Question: Calculate the algebraic expression Z, for which n is inputted by user. Use 2 for loops to solve the problem.

My code so far:
'''
using System;
using System.Collections.Generic;
using System.Linq;
using System.Text;
using System.Collections;
namespace ConsoleApplication1
{
class Program
{
static void Main(string[] args)
{
float sum = 0;
int n = int.Parse(Console.ReadLine());
for (int i = 1; i <= n; i++)
{
float p = 1;
for (int k = 1; k <= i + 2; k++)
{
p *= (3 * k + 2);
}
sum += p;
}
Console.WriteLine(sum);
Console.ReadLine();
}
}
}
'''
I am getting the wrong results, and sometimes the same, in case 3 and 4 return 6200 (which is wrong + the same).
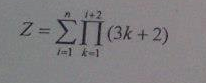
Answer: Use '<=' instead of '<' in the first for loop, and write 'i++' instead of 'i+=2'.
Also, you don't need to use 'float', as the result will always be an integer. Use 'long' instead.